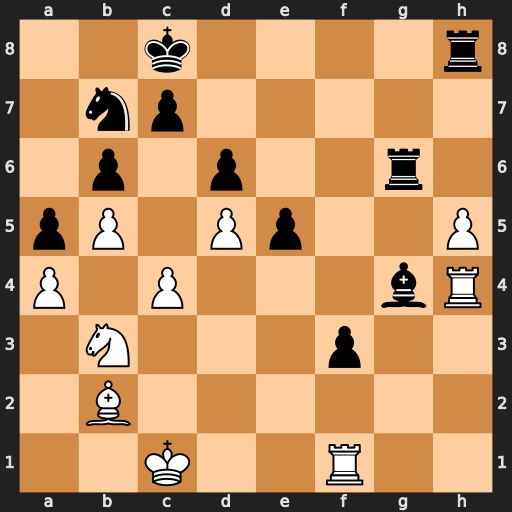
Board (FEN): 2k4r/1np5/1p1p2r1/pP1Pp2P/P1P3bR/1N3p2/1B6/2K2R2
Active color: w
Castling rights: -
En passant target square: -
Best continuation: hxg6 Rxh4 g7